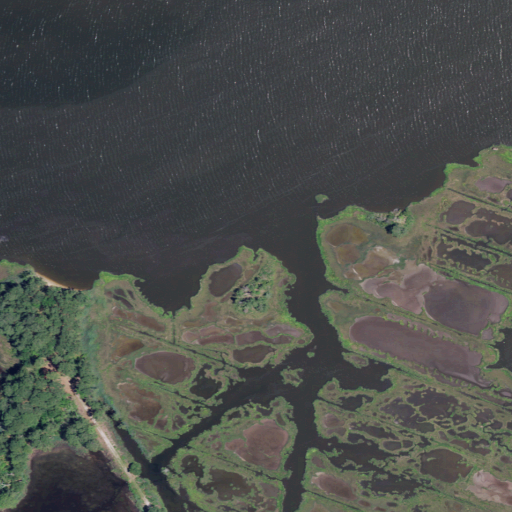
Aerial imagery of cape in Delaware named Skid Point containing open water, herbaceous wetlands, and woody wetlands